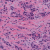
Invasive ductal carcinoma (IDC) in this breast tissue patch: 0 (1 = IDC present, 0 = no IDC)